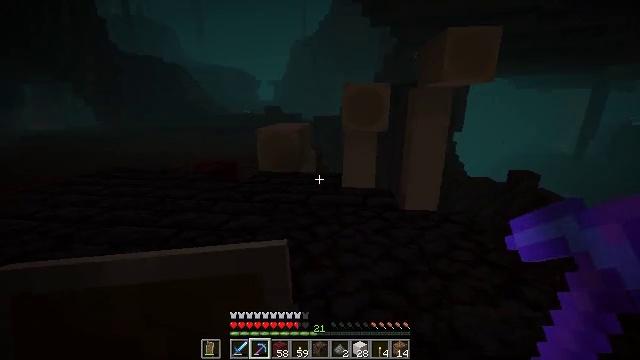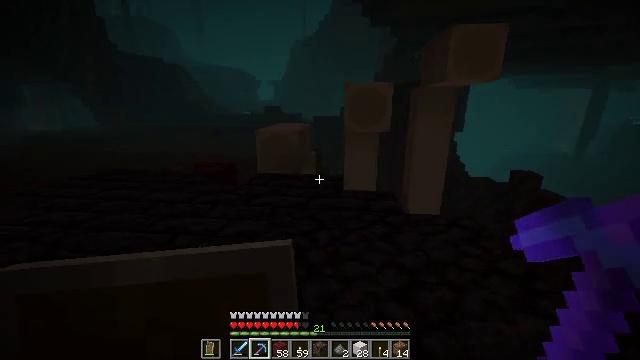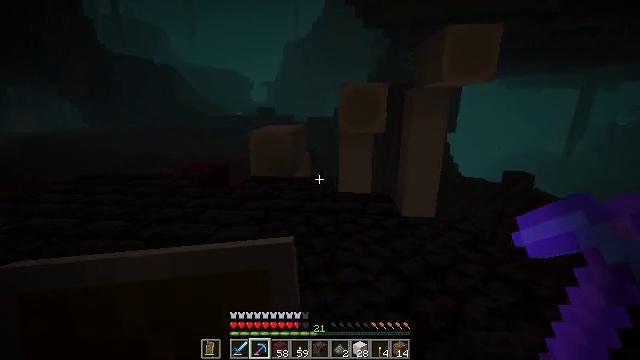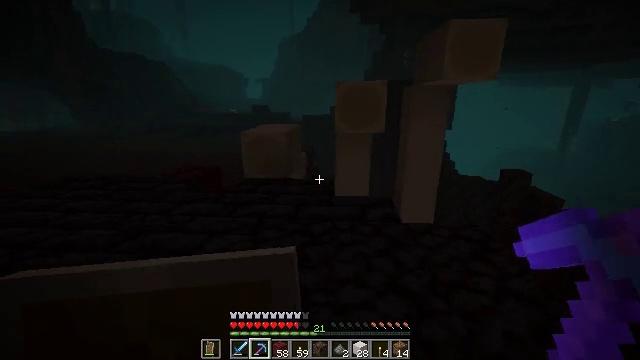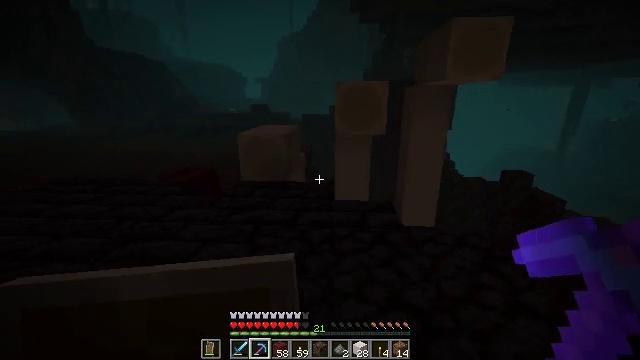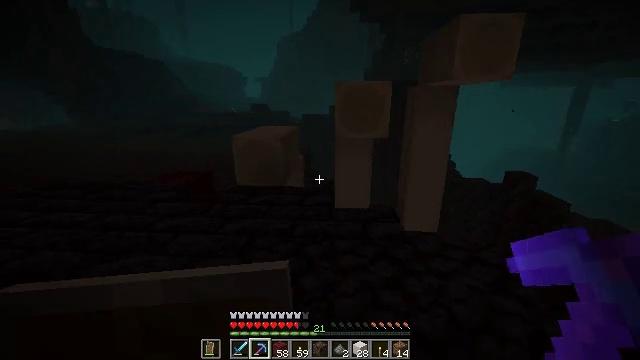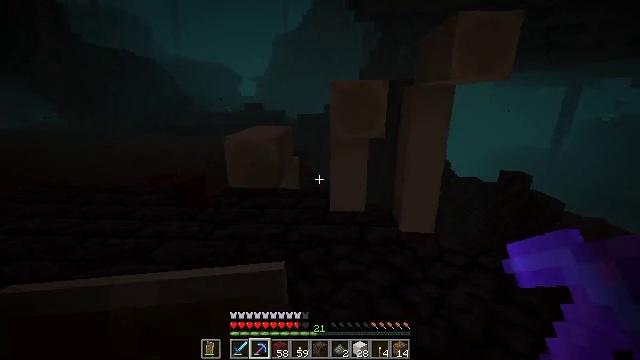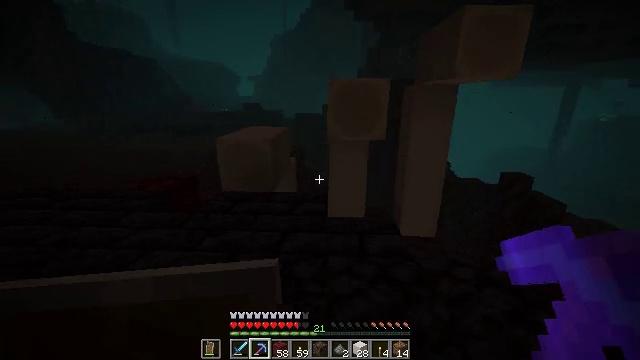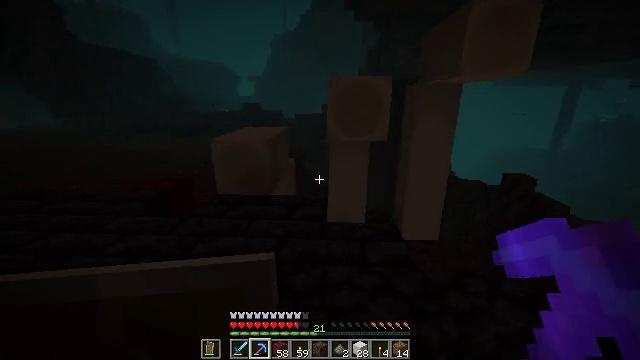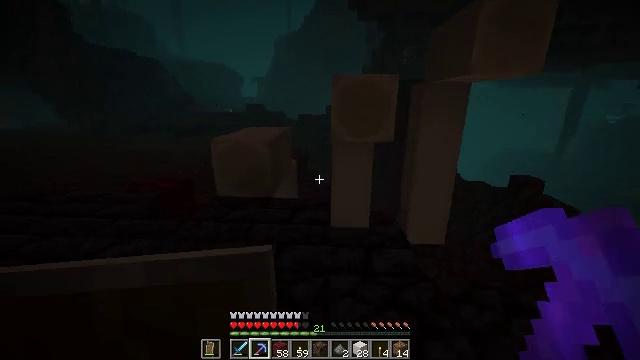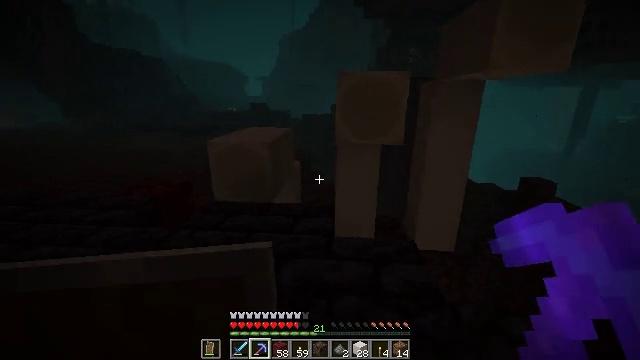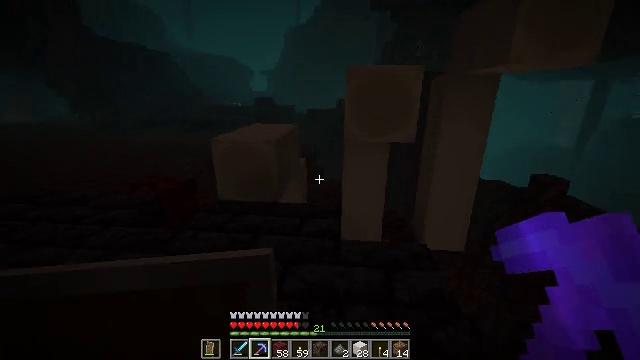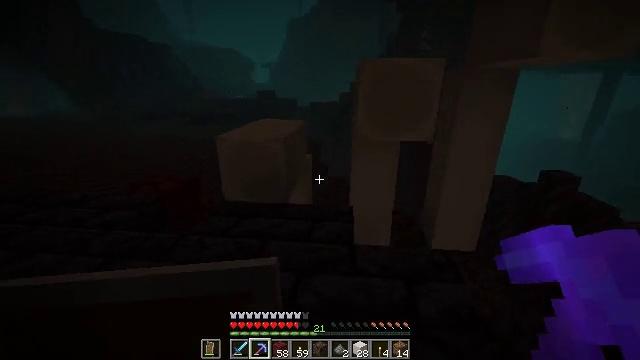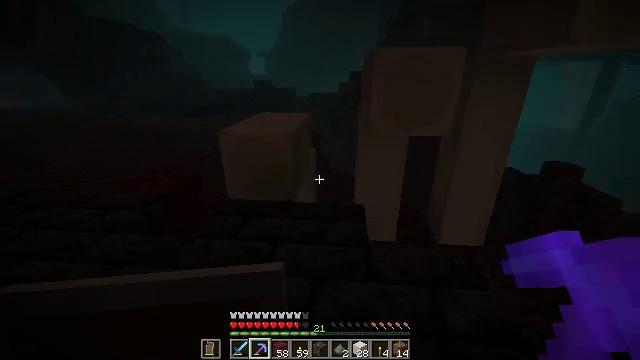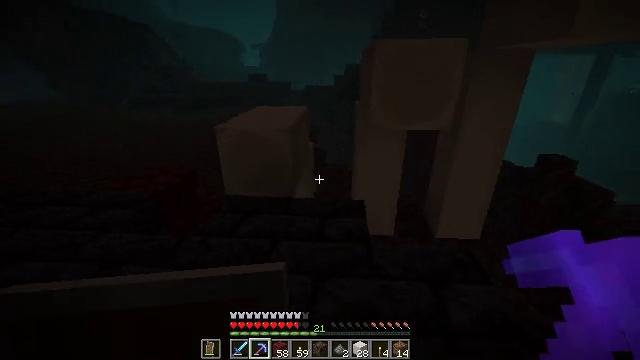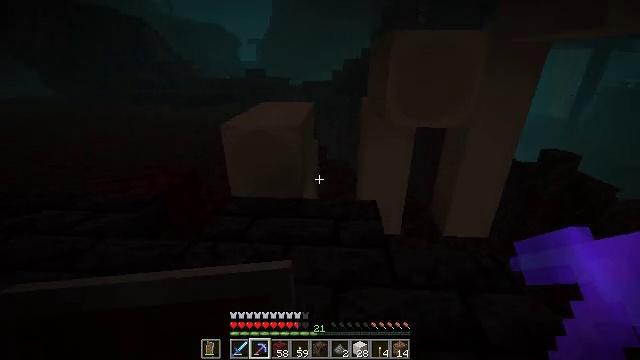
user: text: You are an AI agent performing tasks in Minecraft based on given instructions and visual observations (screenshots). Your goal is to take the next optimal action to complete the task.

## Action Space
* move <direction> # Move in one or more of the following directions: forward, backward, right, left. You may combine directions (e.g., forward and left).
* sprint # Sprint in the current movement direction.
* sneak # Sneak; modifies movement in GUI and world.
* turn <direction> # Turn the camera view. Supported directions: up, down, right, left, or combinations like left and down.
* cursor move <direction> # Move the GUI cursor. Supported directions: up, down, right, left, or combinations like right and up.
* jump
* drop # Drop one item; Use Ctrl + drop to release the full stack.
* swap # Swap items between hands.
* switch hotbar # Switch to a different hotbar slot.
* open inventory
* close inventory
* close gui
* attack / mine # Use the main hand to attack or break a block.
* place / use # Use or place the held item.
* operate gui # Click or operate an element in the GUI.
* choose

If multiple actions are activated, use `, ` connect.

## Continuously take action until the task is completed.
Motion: motion action
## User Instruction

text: Use a pickaxe to mine the bone block.
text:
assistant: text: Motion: move forward
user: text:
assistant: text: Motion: move forward, turn right
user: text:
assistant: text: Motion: move forward
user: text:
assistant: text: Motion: move forward
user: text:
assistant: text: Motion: move forward
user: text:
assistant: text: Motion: move forward, turn right
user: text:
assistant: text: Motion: move forward
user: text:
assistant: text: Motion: move forward
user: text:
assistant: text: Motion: move forward
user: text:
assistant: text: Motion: move forward
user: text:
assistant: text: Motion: move forward and move left, turn left and down
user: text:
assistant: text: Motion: move forward and move left, turn down
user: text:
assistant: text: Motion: move forward and move left, turn down
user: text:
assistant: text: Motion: move forward and move left, turn right and down
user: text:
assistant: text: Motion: move forward and move left, turn down
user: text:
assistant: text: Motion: move forward
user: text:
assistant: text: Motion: move forward
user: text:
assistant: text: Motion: move forward
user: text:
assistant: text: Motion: move forward, turn left
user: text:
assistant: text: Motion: move forward, turn left
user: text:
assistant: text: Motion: move forward
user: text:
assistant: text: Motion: move forward
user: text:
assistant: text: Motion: move forward
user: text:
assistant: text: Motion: move forward
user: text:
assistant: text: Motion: move forward, sneak, attack / mine
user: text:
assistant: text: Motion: move forward, sneak, attack / mine
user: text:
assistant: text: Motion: move forward, sneak, attack / mine
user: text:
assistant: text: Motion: move forward, sneak, attack / mine
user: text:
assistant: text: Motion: move forward, sneak, attack / mine
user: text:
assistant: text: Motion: move forward, sneak, attack / mine